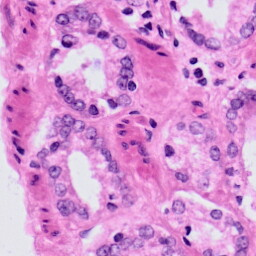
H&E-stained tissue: Prostate